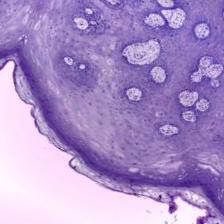
Diagnosis: Normal